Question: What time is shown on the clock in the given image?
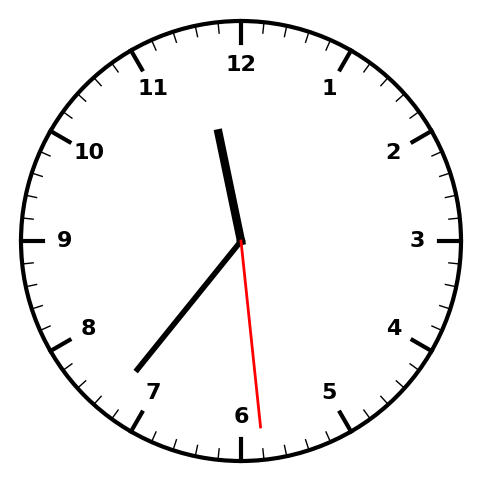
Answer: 11:36:29